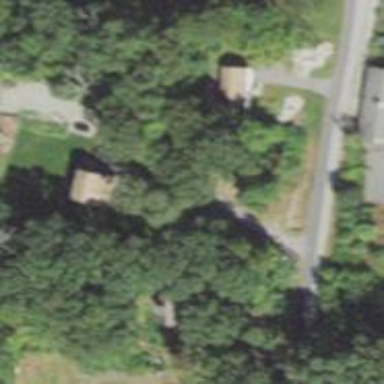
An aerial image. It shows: Residential driveway.